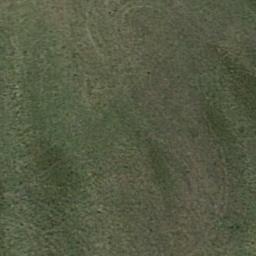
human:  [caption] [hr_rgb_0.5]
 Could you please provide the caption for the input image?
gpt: This meadow has different sparsity in different places .

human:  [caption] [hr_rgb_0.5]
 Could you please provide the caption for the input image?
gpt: A large lush green meadow covered with green grass .

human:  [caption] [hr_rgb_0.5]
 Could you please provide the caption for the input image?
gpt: The entire image is dominated by grass .

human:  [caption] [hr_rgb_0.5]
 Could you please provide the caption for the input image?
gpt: There is no grass in some parts of the meadow .

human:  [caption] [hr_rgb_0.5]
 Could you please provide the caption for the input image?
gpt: A sparse green meadow with some grass .